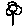
Label: flower